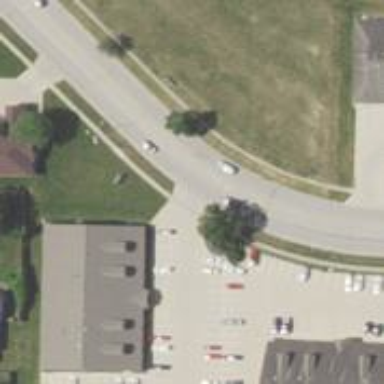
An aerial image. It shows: Concrete parking area.